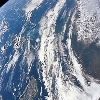
Label: cloud